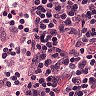
Metastatic tissue present: no